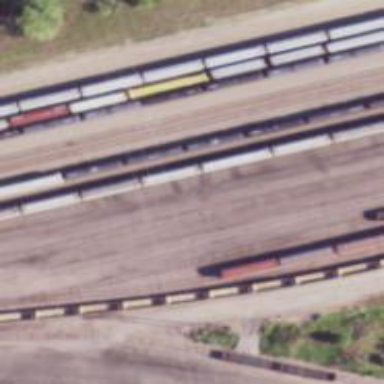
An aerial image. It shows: Railway yard in service.